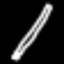
Label: pencil